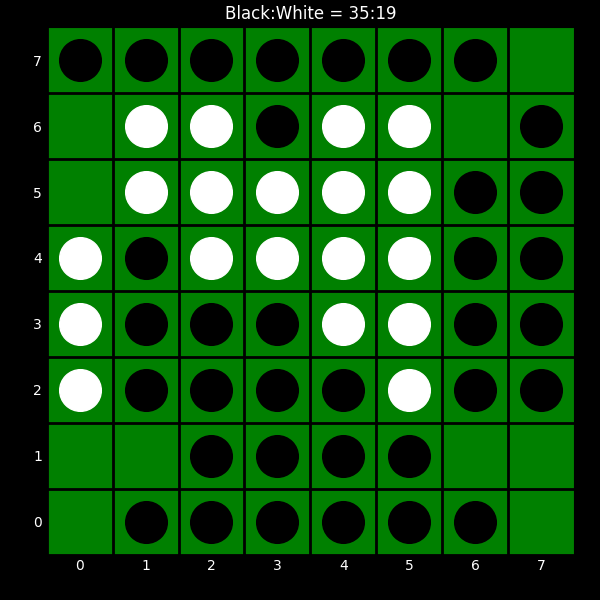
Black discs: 35
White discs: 19